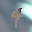
Label: 4